Question: This problem is really driving me crazy.
I am using the viewpager indicator without any trouble, but I would like to change something on the final result:

I would like to change the color of the line from blue to green; obviously I would like to keep the same line color when a tab is selected. This is my style file:
'''
<resources>
<style name="collection_field">
<item name="android:layout_width">0dp</item>
<item name="android:layout_height">wrap_content</item>
</style>
<style name="collection_header" parent="collection_field">
<item name="android:textStyle">bold</item>
</style>
<style name="CollectionTabPageIndicator" parent="Widget.TabPageIndicator">
<item name="android:textColor">@android:color/black</item>
</style>
<style name="Theme.Collection" parent="@android:style/Theme.Light.NoTitleBar">
<item name="vpiTabPageIndicatorStyle">@style/CollectionTabPageIndicator</item>
</style>
'''
What attribute am I supposed to use to make this happens? Thanks for your replies.
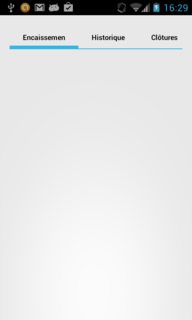
Answer: You'll need to create your own tab indicators then apply them using the 'android:background' attribute in your 'CollectionTabPageIndicator' style.
'''
<style name="CollectionTabPageIndicator" parent="Widget.TabPageIndicator">
<item name="android:textColor">@android:color/black</item>
<item name="android:background">@drawable/your_tab_indicator</item>
</style>
'''
The easiest way to create your own green indicators is to use the <URL>.
Once there, turn on the and apply your . Then download the 'zip', copy over all of your tab indicator resources into the appropriate drawable folders, and finally add it your style.
For reference, here's the default blue indicator <URL>